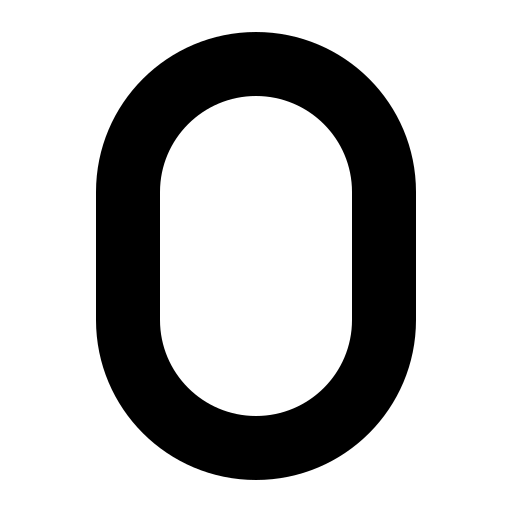
Tags: icon, FontAwesome, fa-icon, solid, 0